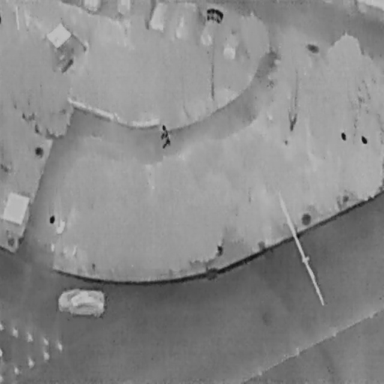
There are nine objects shown in the infrared image, including seven Cars, and two People.